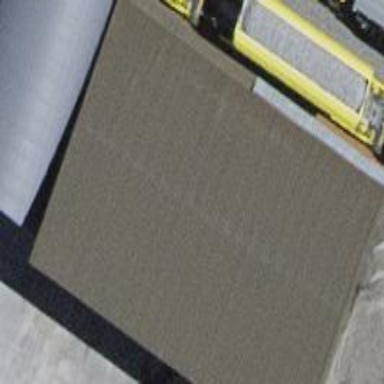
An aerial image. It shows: View of roof of building.